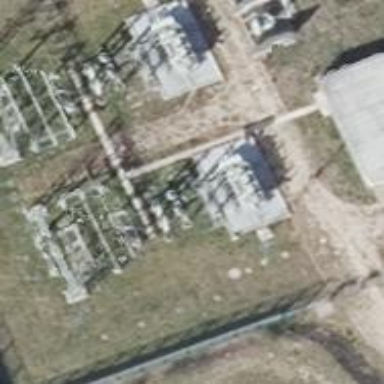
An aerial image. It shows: Switch used for power control.